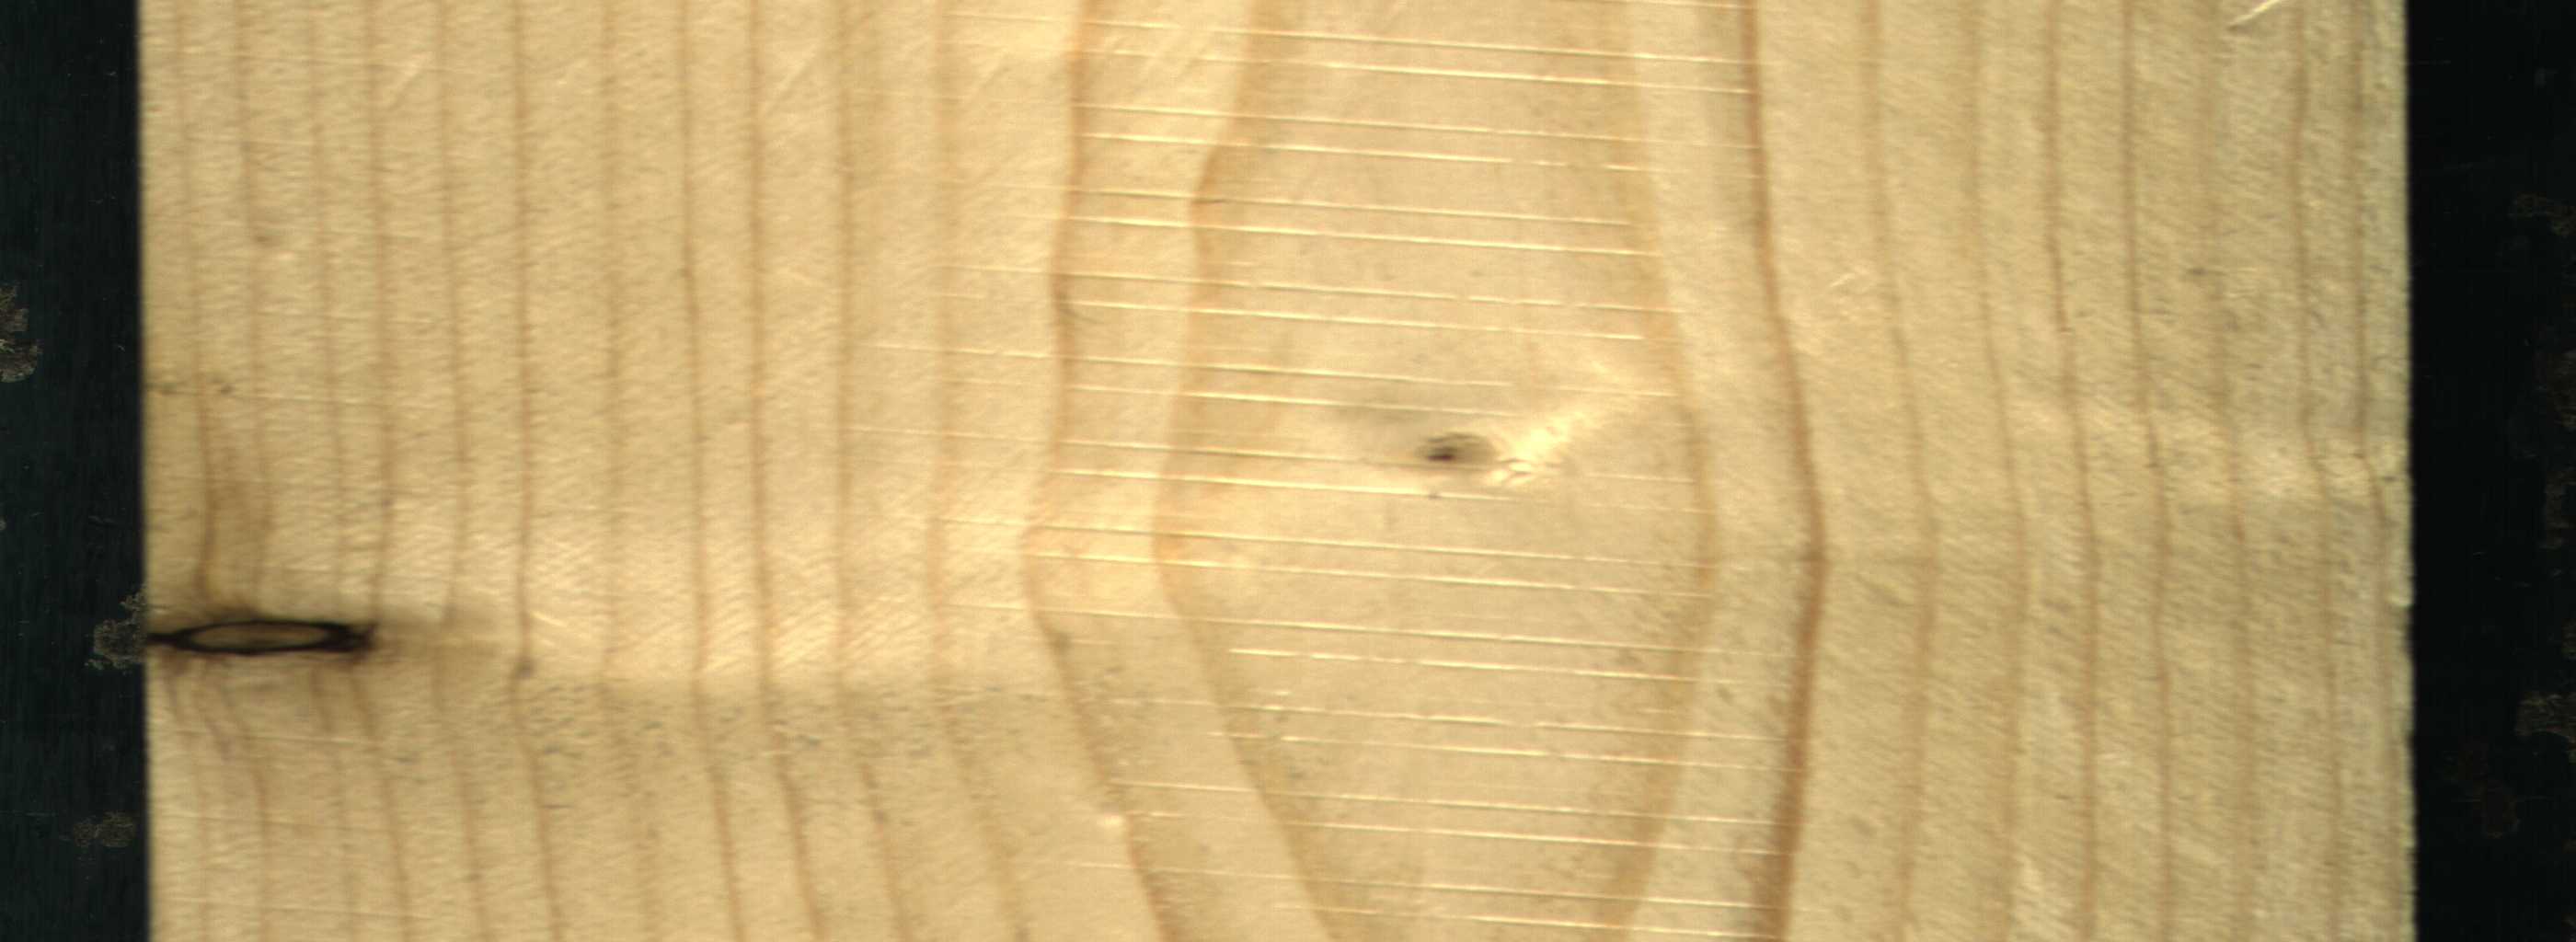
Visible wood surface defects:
Dead_Knot
Live_Knot